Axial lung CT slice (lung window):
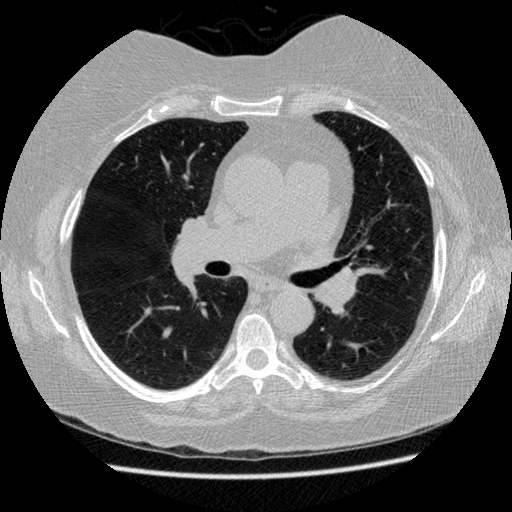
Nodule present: no